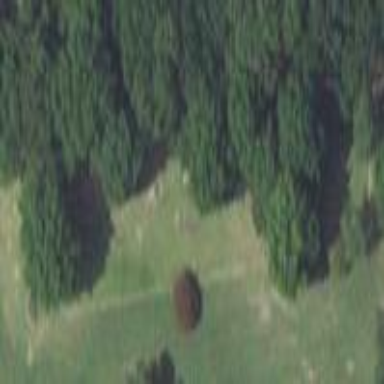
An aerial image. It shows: Cemetery.